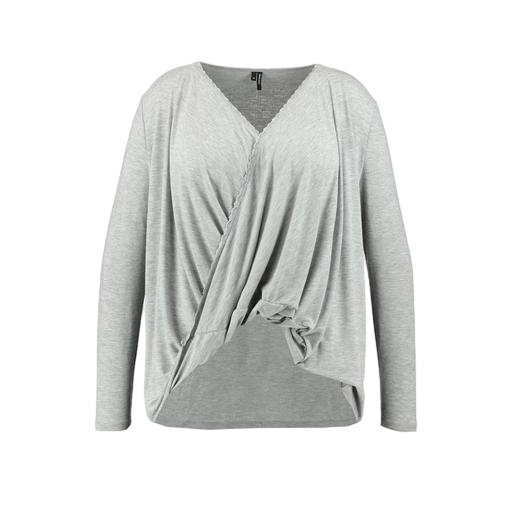
long-sleeve t-shirt only macy, gray pleat wrap front top, natural faux-wrap jersey shirt, white background